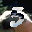
Label: 5